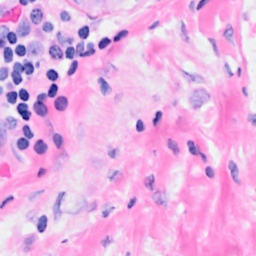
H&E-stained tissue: Breast